Question: I have one page with multiple news items. Every item in the list must have own <URL> Like button with count.

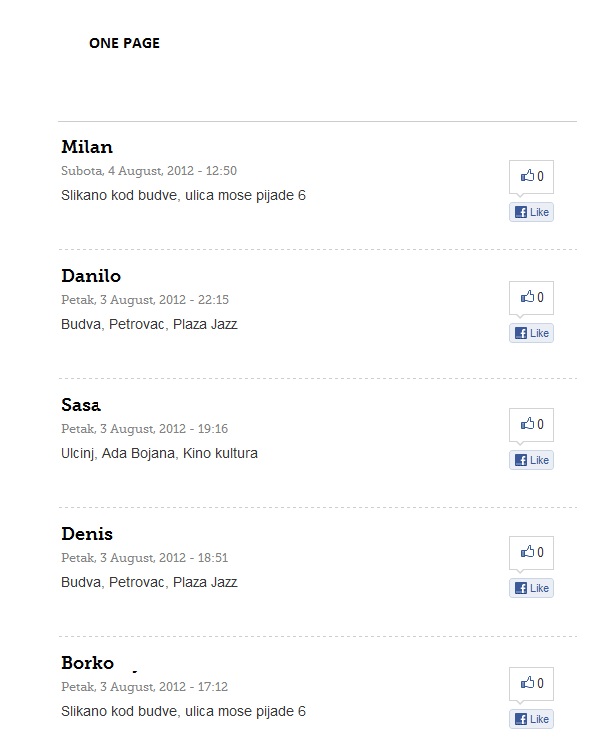
Answer: Each like button code will have to have it's own unique url.
refer to: <URL>
> I use php to achieve this, by pulling all relative urls needed from a
database, looping them and writing return to the data-href param in
the html5 like button code.
You can manually set these links or set up a dynamic system as i did.
---
html5 button code.
'''
<div class="fb-like" data-href="'.$thepage[link1].'" data-send="false" data-layout="button_count" data-width="90" data-show-faces="false" data-font="tahoma" style="margin-left: auto; margin-right: auto; text-align: center;"></div>
<div class="fb-like" data-href="'.$thepage[link2].'" data-send="false" data-layout="button_count" data-width="90" data-show-faces="false" data-font="tahoma" style="margin-left: auto; margin-right: auto; text-align: center;"></div>
<div class="fb-like" data-href="'.$thepage[link3].'" data-send="false" data-layout="button_count" data-width="90" data-show-faces="false" data-font="tahoma" style="margin-left: auto; margin-right: auto; text-align: center;"></div>
'''
---
xfbml button
'''
<fb:like href="http://anotherfeed.com?link=1" send="true" width="450" show_faces="true"></fb:like>
<fb:like href="http://anotherfeed.com?link=2" send="true" width="450" show_faces="true"></fb:like>
<fb:like href="http://anotherfeed.com?link=3" send="true" width="450" show_faces="true"></fb:like>
'''